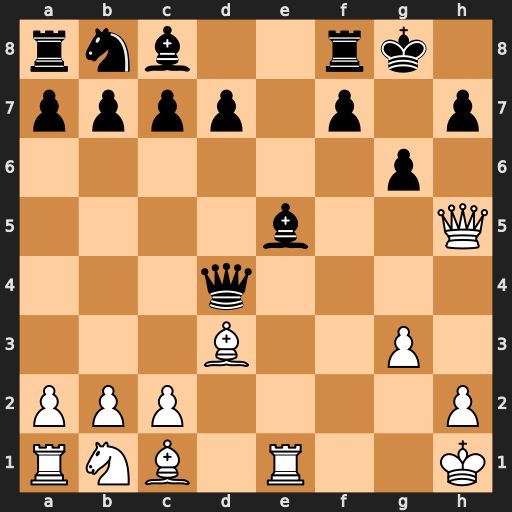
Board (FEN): rnb2rk1/pppp1p1p/6p1/4b2Q/3q4/3B2P1/PPP4P/RNB1R2K
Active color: w
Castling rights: -
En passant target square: -
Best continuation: Qxe5 Qxe5 Rxe5